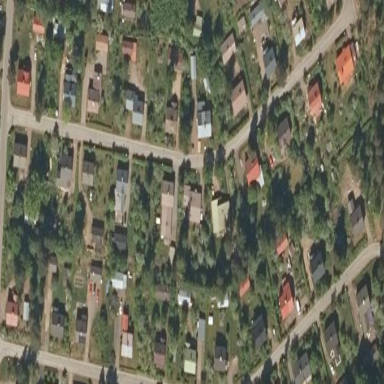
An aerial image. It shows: Residential area.